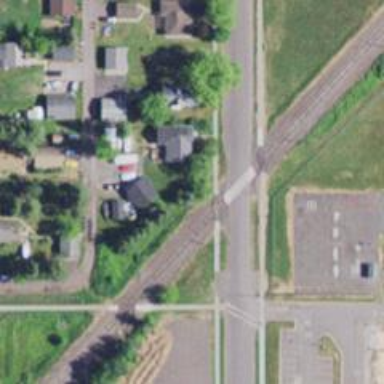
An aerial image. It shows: Railway crossing.